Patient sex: M
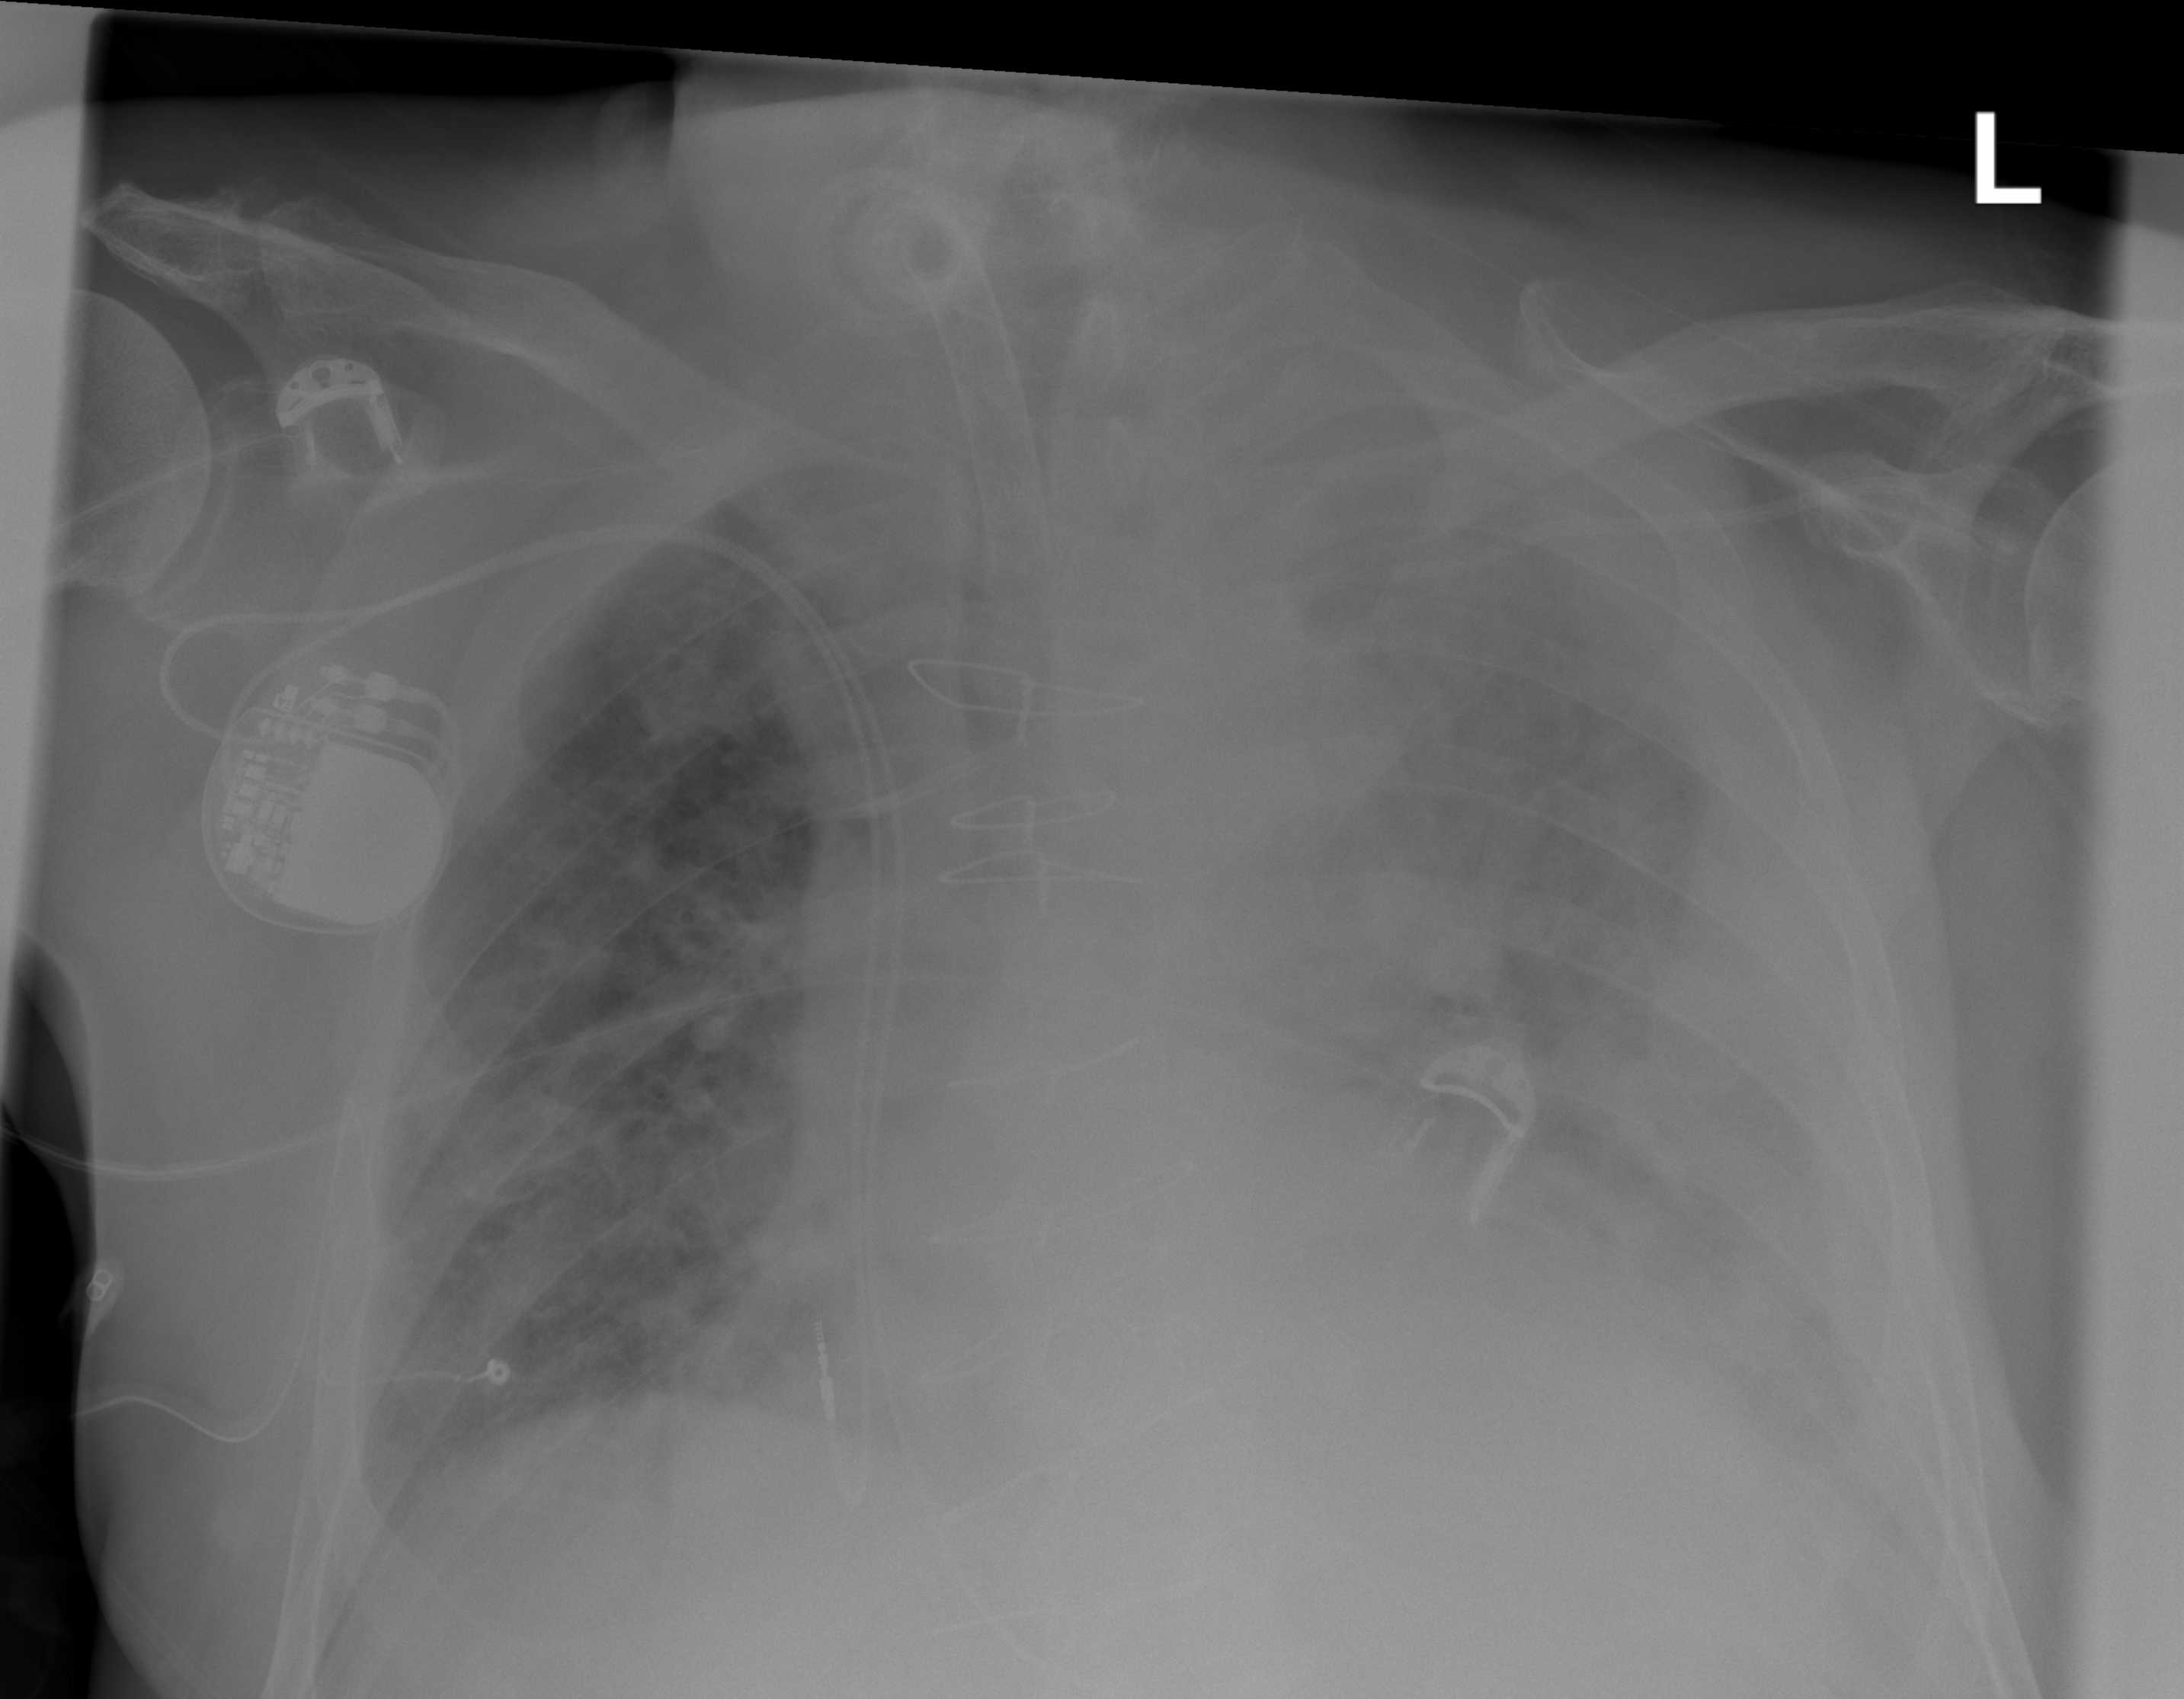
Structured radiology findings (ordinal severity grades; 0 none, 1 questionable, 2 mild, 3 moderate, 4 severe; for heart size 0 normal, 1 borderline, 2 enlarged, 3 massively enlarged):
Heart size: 2
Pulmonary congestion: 2
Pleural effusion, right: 1
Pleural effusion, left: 3
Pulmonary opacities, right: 3
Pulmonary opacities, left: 3
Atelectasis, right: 2
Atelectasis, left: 2